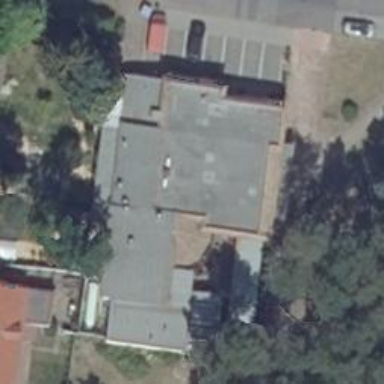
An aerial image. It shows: Restaurant.